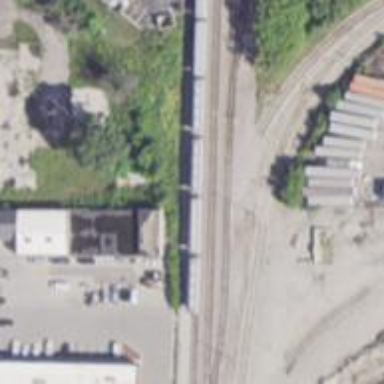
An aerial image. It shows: Abandoned railway yard.